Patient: sex M, age 48
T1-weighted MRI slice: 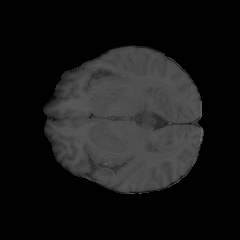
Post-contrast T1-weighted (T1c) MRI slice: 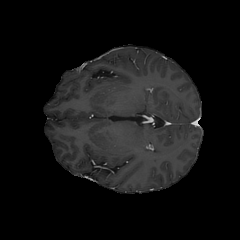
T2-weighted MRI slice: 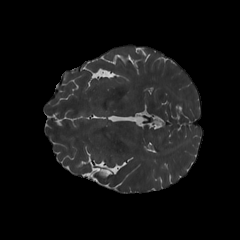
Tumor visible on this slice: no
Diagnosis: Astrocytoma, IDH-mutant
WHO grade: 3